Interaction volume radius: 5 \u00c5
Interaction volume height: 20 \u00c5
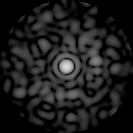
Disorder parameter: 0.8003